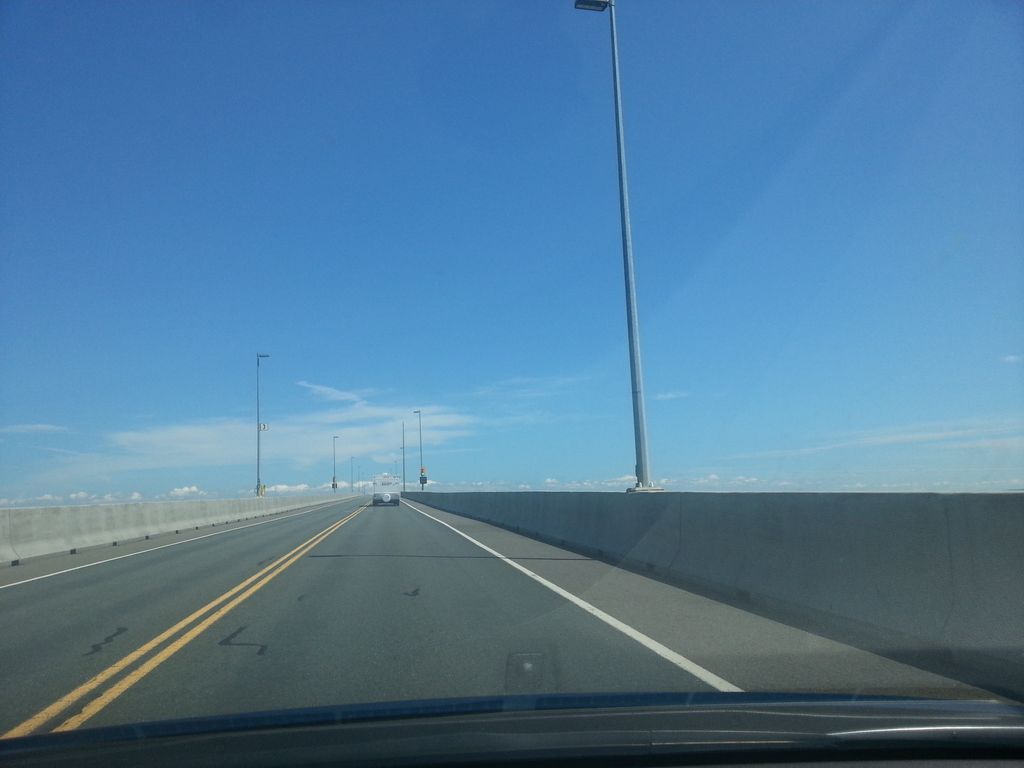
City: charlottetown